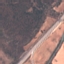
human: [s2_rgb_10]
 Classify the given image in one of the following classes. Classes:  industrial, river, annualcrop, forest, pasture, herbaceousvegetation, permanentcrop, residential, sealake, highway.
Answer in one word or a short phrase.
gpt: Highway